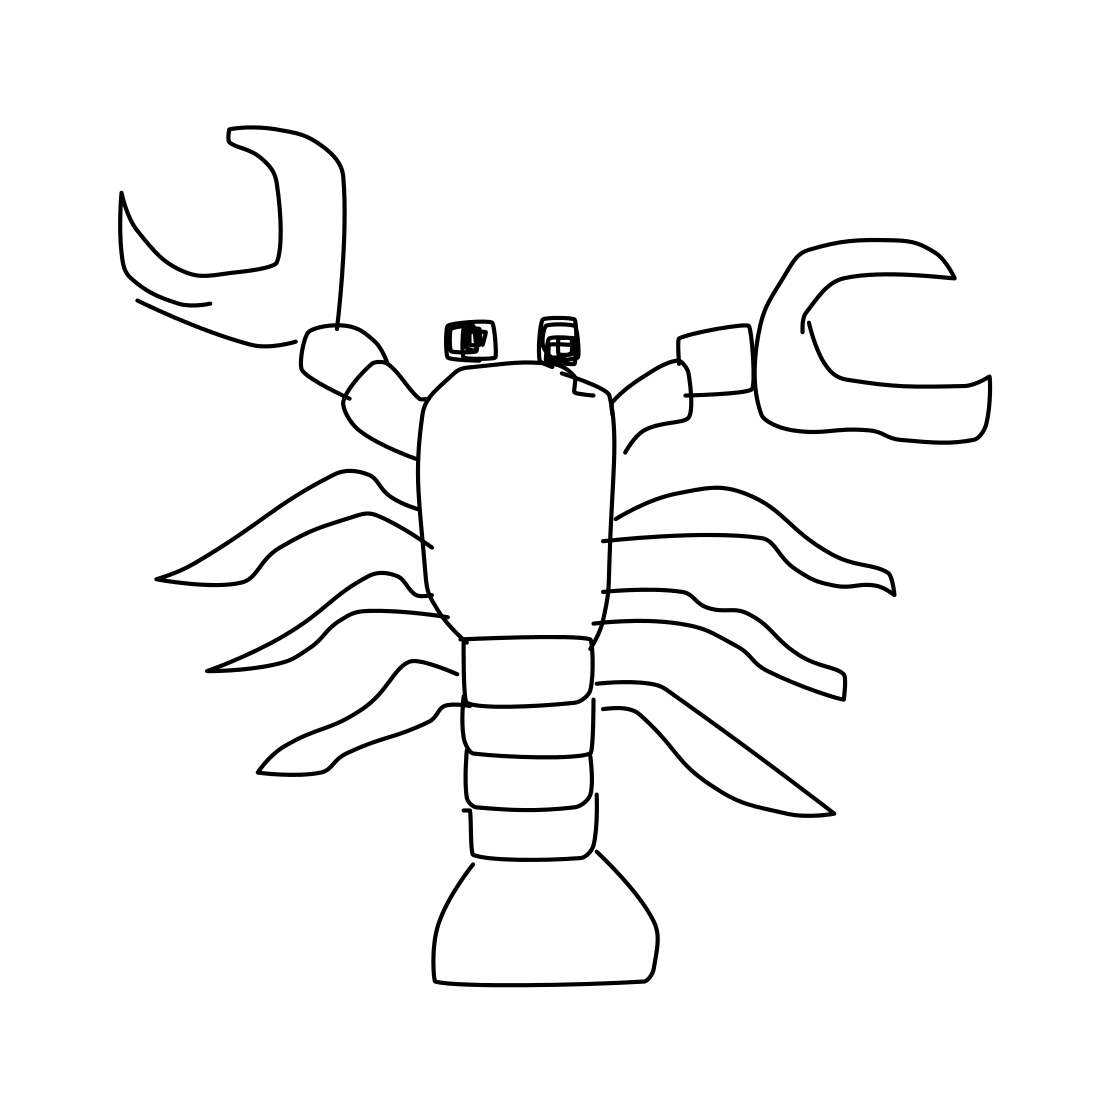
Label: lobster